Question: there is a problem connecting to the SSL WebServices Apache Tomcat, Java SE client connects fine, but the Android client does not want to connect and displays one of the following errors: 1. "Security Requirements not met - No Security header in message", 2. "Java.lang.RuntimeException: java.lang.RuntimeException: error: 0407006A: rsa routines: RSA_padding_check_PKCS1_type_1: block type is not 01 (SHA-1)
. "To connect, I describe the following code:
'''
private SSLSocketFactory getSSLSocketFactory() throws KeyStoreException, NoSuchAlgorithmException, KeyManagementException {
KeyStore trusted = KeyStore.getInstance("PKCS12");
InputStream in = activity.getResources().openRawResource(R.raw.client_keystore);
try {
trusted.load(in, "blablabla".toCharArray());
} catch (CertificateException e) {
// TODO Auto-generated catch block
e.printStackTrace();
} catch (IOException e) {
// TODO Auto-generated catch block
e.printStackTrace();
} finally {
try {
in.close();
} catch (IOException e) {
// TODO Auto-generated catch block
e.printStackTrace();
}
}
TrustManagerFactory tmf = TrustManagerFactory.getInstance("X509");
tmf.init(trusted);
SSLContext context = SSLContext.getInstance("SSLv3");
context.init(null, tmf.getTrustManagers(), null);
return context.getSocketFactory();
}
public String SendRecieveMessage(String xmlData, String nameXML, String methodName, String methodAction) {
HttpsTransportSE httpTransport = new KeepAliveHttpsTransportSE("hostname", 8443, "/blablabla/blablabla?wsdl", 1000);
SoapSerializationEnvelope envelope = new SoapSerializationEnvelope(SoapEnvelope.VER11);
SoapObject request = new SoapObject(activity.getResources().getString(R.string.SOAP_NAMESPACE), methodName); // set
// request
Log.e("Sending SOAP", xmlData);
String base64 = base64Coder.encodeString(xmlData);
request.addProperty(nameXML, base64);
envelope.setOutputSoapObject(request); // prepare request
try {
((HttpsServiceConnectionSE) httpTransport.getServiceConnection()).setSSLSocketFactory(getSSLSocketFactory());
} catch (KeyManagementException e1) {
// TODO Auto-generated catch block
e1.printStackTrace();
} catch (KeyStoreException e1) {
// TODO Auto-generated catch block
e1.printStackTrace();
} catch (NoSuchAlgorithmException e1) {
// TODO Auto-generated catch block
e1.printStackTrace();
} catch (IOException e1) {
// TODO Auto-generated catch block
e1.printStackTrace();
}
SoapPrimitive result = null;
try {
httpTransport.call(methodAction, envelope);
result = (SoapPrimitive) envelope.getResponse(); // get
if (result != null) {
base64 = base64Coder.decodeString(result.toString());
} else {
base64 = null;
}
} catch (IOException e) {
// TODO Auto-generated catch block
Log.e("ERROR", "SOAPSendRecieve: " + e.getMessage());
base64 = null;
} catch (XmlPullParserException e) {
// TODO Auto-generated catch block
Log.e("ERROR", "SOAPSendRecieve: " + e.getMessage());
base64 = null;
} catch (IllegalArgumentException e) {
Log.e("ERROR", "SOAPSendRecieve: " + e.getMessage());
base64 = null;
}
} finally {
request = null;
result = null;
}
return base64;
}
'''
Converts by a server in blablabla.jks to blablabla.pfx (PKCS # 12), I tried using two programs: "KeyStore Explorer" and "Portecle", and also tried the format "BKS", the same result, SSL kSOAP2 described in Example on the official website, in what could be the problem, it is a mistake because of incorrectly or client may be a problem in the server settings?
Example request and response dump:

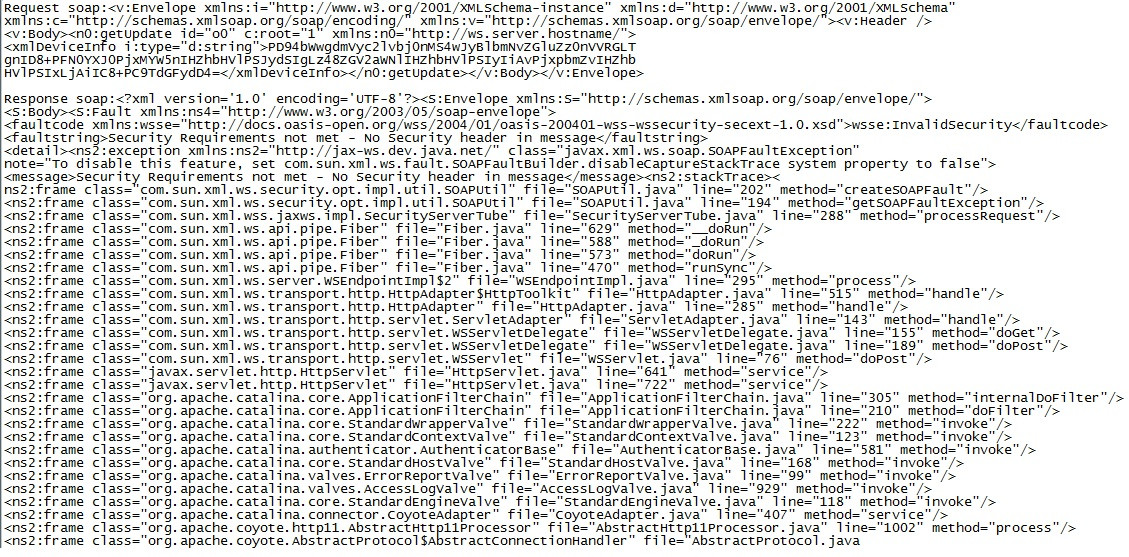
Answer: The problem was resolved, the server was deployed library WSIT, which demanded protection Security Header, that is "User" and "Password", a SOAP message, as I did not specify these parameters, the server I did not connect giving described in the message header thank you all for the help.